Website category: auto
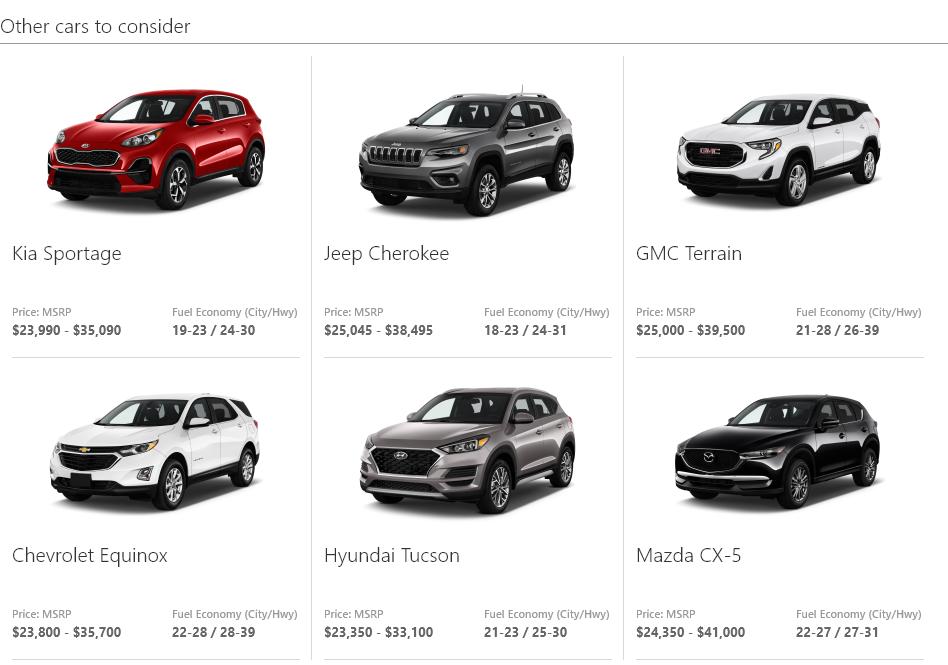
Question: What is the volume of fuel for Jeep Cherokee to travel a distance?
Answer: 18-23 / 24-31

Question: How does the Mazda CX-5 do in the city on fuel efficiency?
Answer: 22-27

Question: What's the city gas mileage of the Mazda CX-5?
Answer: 22-27

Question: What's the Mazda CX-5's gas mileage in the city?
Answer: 22-27

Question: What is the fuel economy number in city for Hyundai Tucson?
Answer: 21-23

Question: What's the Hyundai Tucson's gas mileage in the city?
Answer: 21-23

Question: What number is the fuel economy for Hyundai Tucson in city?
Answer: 21-23

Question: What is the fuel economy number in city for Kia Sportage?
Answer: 19-23

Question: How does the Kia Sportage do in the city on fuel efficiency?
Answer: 19-23

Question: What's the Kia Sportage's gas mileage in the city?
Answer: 19-23

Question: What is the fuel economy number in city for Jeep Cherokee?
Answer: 18-23

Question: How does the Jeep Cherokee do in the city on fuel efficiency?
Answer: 18-23

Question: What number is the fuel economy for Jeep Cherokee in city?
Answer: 18-23

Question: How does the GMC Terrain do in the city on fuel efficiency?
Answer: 21-28

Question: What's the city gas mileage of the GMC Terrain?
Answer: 21-28

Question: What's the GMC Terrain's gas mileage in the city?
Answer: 21-28

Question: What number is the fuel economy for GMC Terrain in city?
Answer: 21-28

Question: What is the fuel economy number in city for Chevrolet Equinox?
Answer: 22-28

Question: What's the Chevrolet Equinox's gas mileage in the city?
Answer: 22-28

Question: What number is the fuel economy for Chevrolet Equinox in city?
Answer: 22-28

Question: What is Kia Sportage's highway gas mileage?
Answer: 24-30

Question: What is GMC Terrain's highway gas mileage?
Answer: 26-39

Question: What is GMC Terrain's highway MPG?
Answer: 26-39

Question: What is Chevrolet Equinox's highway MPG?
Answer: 28-39

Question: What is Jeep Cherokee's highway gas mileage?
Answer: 24-31

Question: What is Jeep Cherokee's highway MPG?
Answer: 24-31

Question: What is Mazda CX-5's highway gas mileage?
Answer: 27-31

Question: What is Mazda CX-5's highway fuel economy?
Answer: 27-31

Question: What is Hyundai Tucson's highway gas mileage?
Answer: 25-30

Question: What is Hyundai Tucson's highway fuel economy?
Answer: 25-30

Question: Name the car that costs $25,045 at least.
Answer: Jeep Cherokee

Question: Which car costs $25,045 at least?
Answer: Jeep Cherokee

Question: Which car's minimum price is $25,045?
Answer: Jeep Cherokee

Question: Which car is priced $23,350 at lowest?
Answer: Hyundai Tucson

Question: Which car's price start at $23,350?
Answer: Hyundai Tucson

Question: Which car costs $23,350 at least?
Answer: Hyundai Tucson

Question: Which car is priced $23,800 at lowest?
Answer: Chevrolet Equinox

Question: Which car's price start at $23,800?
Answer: Chevrolet Equinox

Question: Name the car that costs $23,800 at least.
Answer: Chevrolet Equinox

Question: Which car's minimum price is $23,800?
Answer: Chevrolet Equinox

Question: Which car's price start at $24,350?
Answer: Mazda CX-5

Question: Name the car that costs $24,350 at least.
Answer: Mazda CX-5

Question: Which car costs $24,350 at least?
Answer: Mazda CX-5

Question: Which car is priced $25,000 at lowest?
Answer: GMC Terrain

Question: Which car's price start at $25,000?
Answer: GMC Terrain

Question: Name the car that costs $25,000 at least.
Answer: GMC Terrain

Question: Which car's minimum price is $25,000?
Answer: GMC Terrain

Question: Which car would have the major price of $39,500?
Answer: GMC Terrain

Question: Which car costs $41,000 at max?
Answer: Mazda CX-5

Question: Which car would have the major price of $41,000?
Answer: Mazda CX-5

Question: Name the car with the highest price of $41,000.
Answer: Mazda CX-5

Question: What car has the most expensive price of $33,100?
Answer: Hyundai Tucson

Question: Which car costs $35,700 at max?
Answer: Chevrolet Equinox

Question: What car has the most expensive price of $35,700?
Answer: Chevrolet Equinox

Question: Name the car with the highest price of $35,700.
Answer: Chevrolet Equinox

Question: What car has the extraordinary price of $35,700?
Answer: Chevrolet Equinox

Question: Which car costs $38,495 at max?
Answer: Jeep Cherokee

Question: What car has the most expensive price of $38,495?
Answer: Jeep Cherokee

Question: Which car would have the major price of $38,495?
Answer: Jeep Cherokee

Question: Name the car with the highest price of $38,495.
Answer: Jeep Cherokee

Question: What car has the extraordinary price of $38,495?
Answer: Jeep Cherokee

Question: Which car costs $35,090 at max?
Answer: Kia Sportage

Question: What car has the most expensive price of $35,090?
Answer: Kia Sportage

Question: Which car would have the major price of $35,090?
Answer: Kia Sportage